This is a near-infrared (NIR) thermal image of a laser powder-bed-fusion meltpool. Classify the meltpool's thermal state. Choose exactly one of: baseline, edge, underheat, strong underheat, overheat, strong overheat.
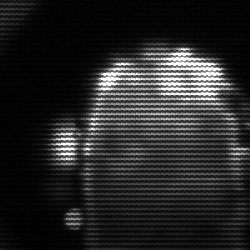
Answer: baseline